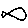
Label: fish